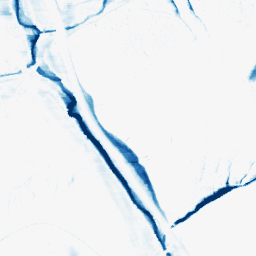
Category: morphological
Decomposition family: morphological_ellipse
Decomposition parameters: operation: closing
width: 5
height: 20
Upsampling method: lanczos
Upsampling parameters: scale: 4
Upsampling scale: 4